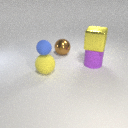
large yellow metal cube above large purple rubber cylinder